Question: I created small app using angular-cli based on 'Getting Started with Reactive Programming Using RxJS by Scott Allen' on Pluralsight. It creates Observable stream of events from mouse. Nothing fancy - stream of data works nice. The only problem is that styles are applied in a weird way for me. They update div only 2 times in an unknown way.
They are changed to 0px - once for x, once for y axis, when I move a mouse in an area of circle. One time and that's it. I changed manually these attributes in Developer Tools and it works like it should. But cannot laverage this behaviour automatically.

'''
#circle {
width: 50px;
height: 50px;
border-radius: 50%;
background-color: red;
position: absolute;
}
<div id="circle"></div>
'''
'''
ngOnInit() {
let circle = document.getElementById('circle')
let mouse = fromEvent(document, 'mousemove')
.pipe(
map((e: MouseEvent) => {
return {
x: e.clientX,
y: e.clientY
}
}),
)
function onNext(value) {
circle.style.left = value.x
circle.style.top = value.y
console.log("xy", value.x, value.y)
}
mouse.subscribe(
value => onNext(value),
e => console.log('error: ${e}'),
() => console.log('complete.')
)
'''
}
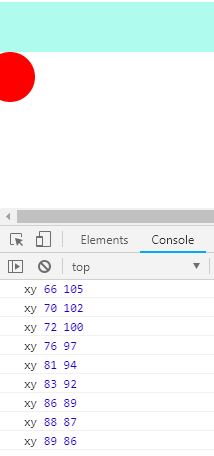
Answer: add 'px' to value:
'''
function onNext(value) {
console.log(circle.style.left)
circle.style.left = value.x + 'px'
circle.style.top = value.y + 'px'
console.log("xy", value.x, value.y)
}
'''
and circle will change position by mouse. <URL>